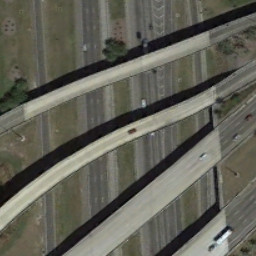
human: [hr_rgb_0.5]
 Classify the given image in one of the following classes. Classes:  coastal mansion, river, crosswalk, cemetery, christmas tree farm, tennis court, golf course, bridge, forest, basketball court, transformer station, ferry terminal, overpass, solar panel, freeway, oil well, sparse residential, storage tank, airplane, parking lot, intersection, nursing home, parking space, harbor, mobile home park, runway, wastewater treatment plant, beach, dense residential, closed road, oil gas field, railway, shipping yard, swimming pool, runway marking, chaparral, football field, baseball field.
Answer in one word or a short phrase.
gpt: overpass